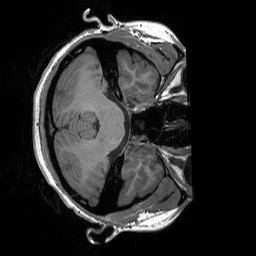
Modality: T1w
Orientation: axial
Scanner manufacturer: siemens
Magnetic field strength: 3 T
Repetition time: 1.76 s
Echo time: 0.0022 s